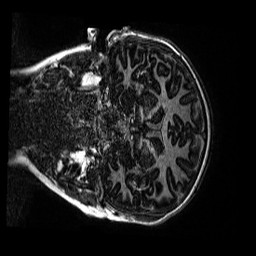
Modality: MP2RAGE
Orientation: coronal
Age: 11
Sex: female
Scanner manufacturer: siemens
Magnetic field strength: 3 T
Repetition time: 4 s
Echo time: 0.00299 s